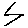
Label: zigzag